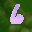
Label: 6